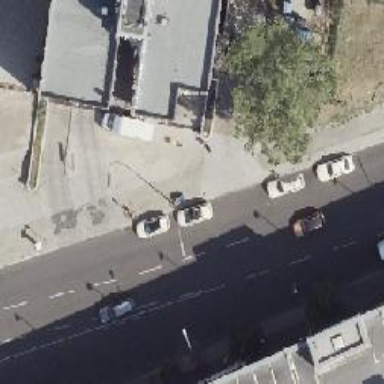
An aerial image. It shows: Taxi stand.